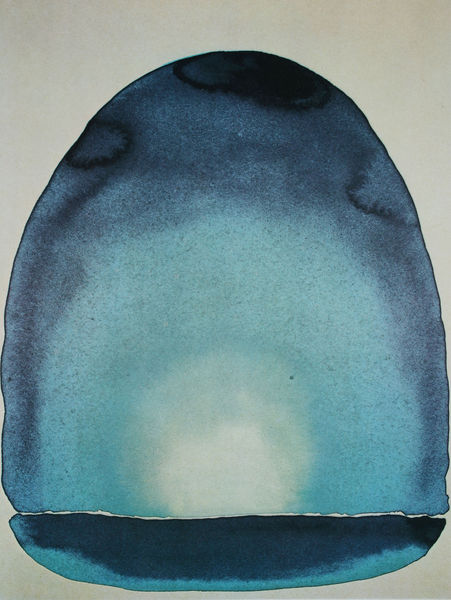
Titel: Light Coming on the Plains
Künstler: Georgia O'Keeffe
Standort: Fort Worth (Texas)
Institution: Amon Carter Museum
Schlagwörter: blau, dunkel, himmel, meer, schatten, wasser, weiß, aquarell, hell, licht, schwarz, rahmen, schale, spiegel, horizont, sonne, boden, decke, höhle, boot, oval, hellblau, papier, bogen, abstrakt, abstufungen, violett, monochrom, fliessen, dunkelblau, trennung, gerade, fliessend, tusche, wasserfarben, linie, form, strich, wässrig, übergänge, flecken, verschwommen, grotte, fleckig, himel, tropfen, azur, blase, auqarell, cyan, meeer, aura, linen, eiförmig, o'eeffe